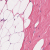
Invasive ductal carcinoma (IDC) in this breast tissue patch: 1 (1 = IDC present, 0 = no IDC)